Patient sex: F
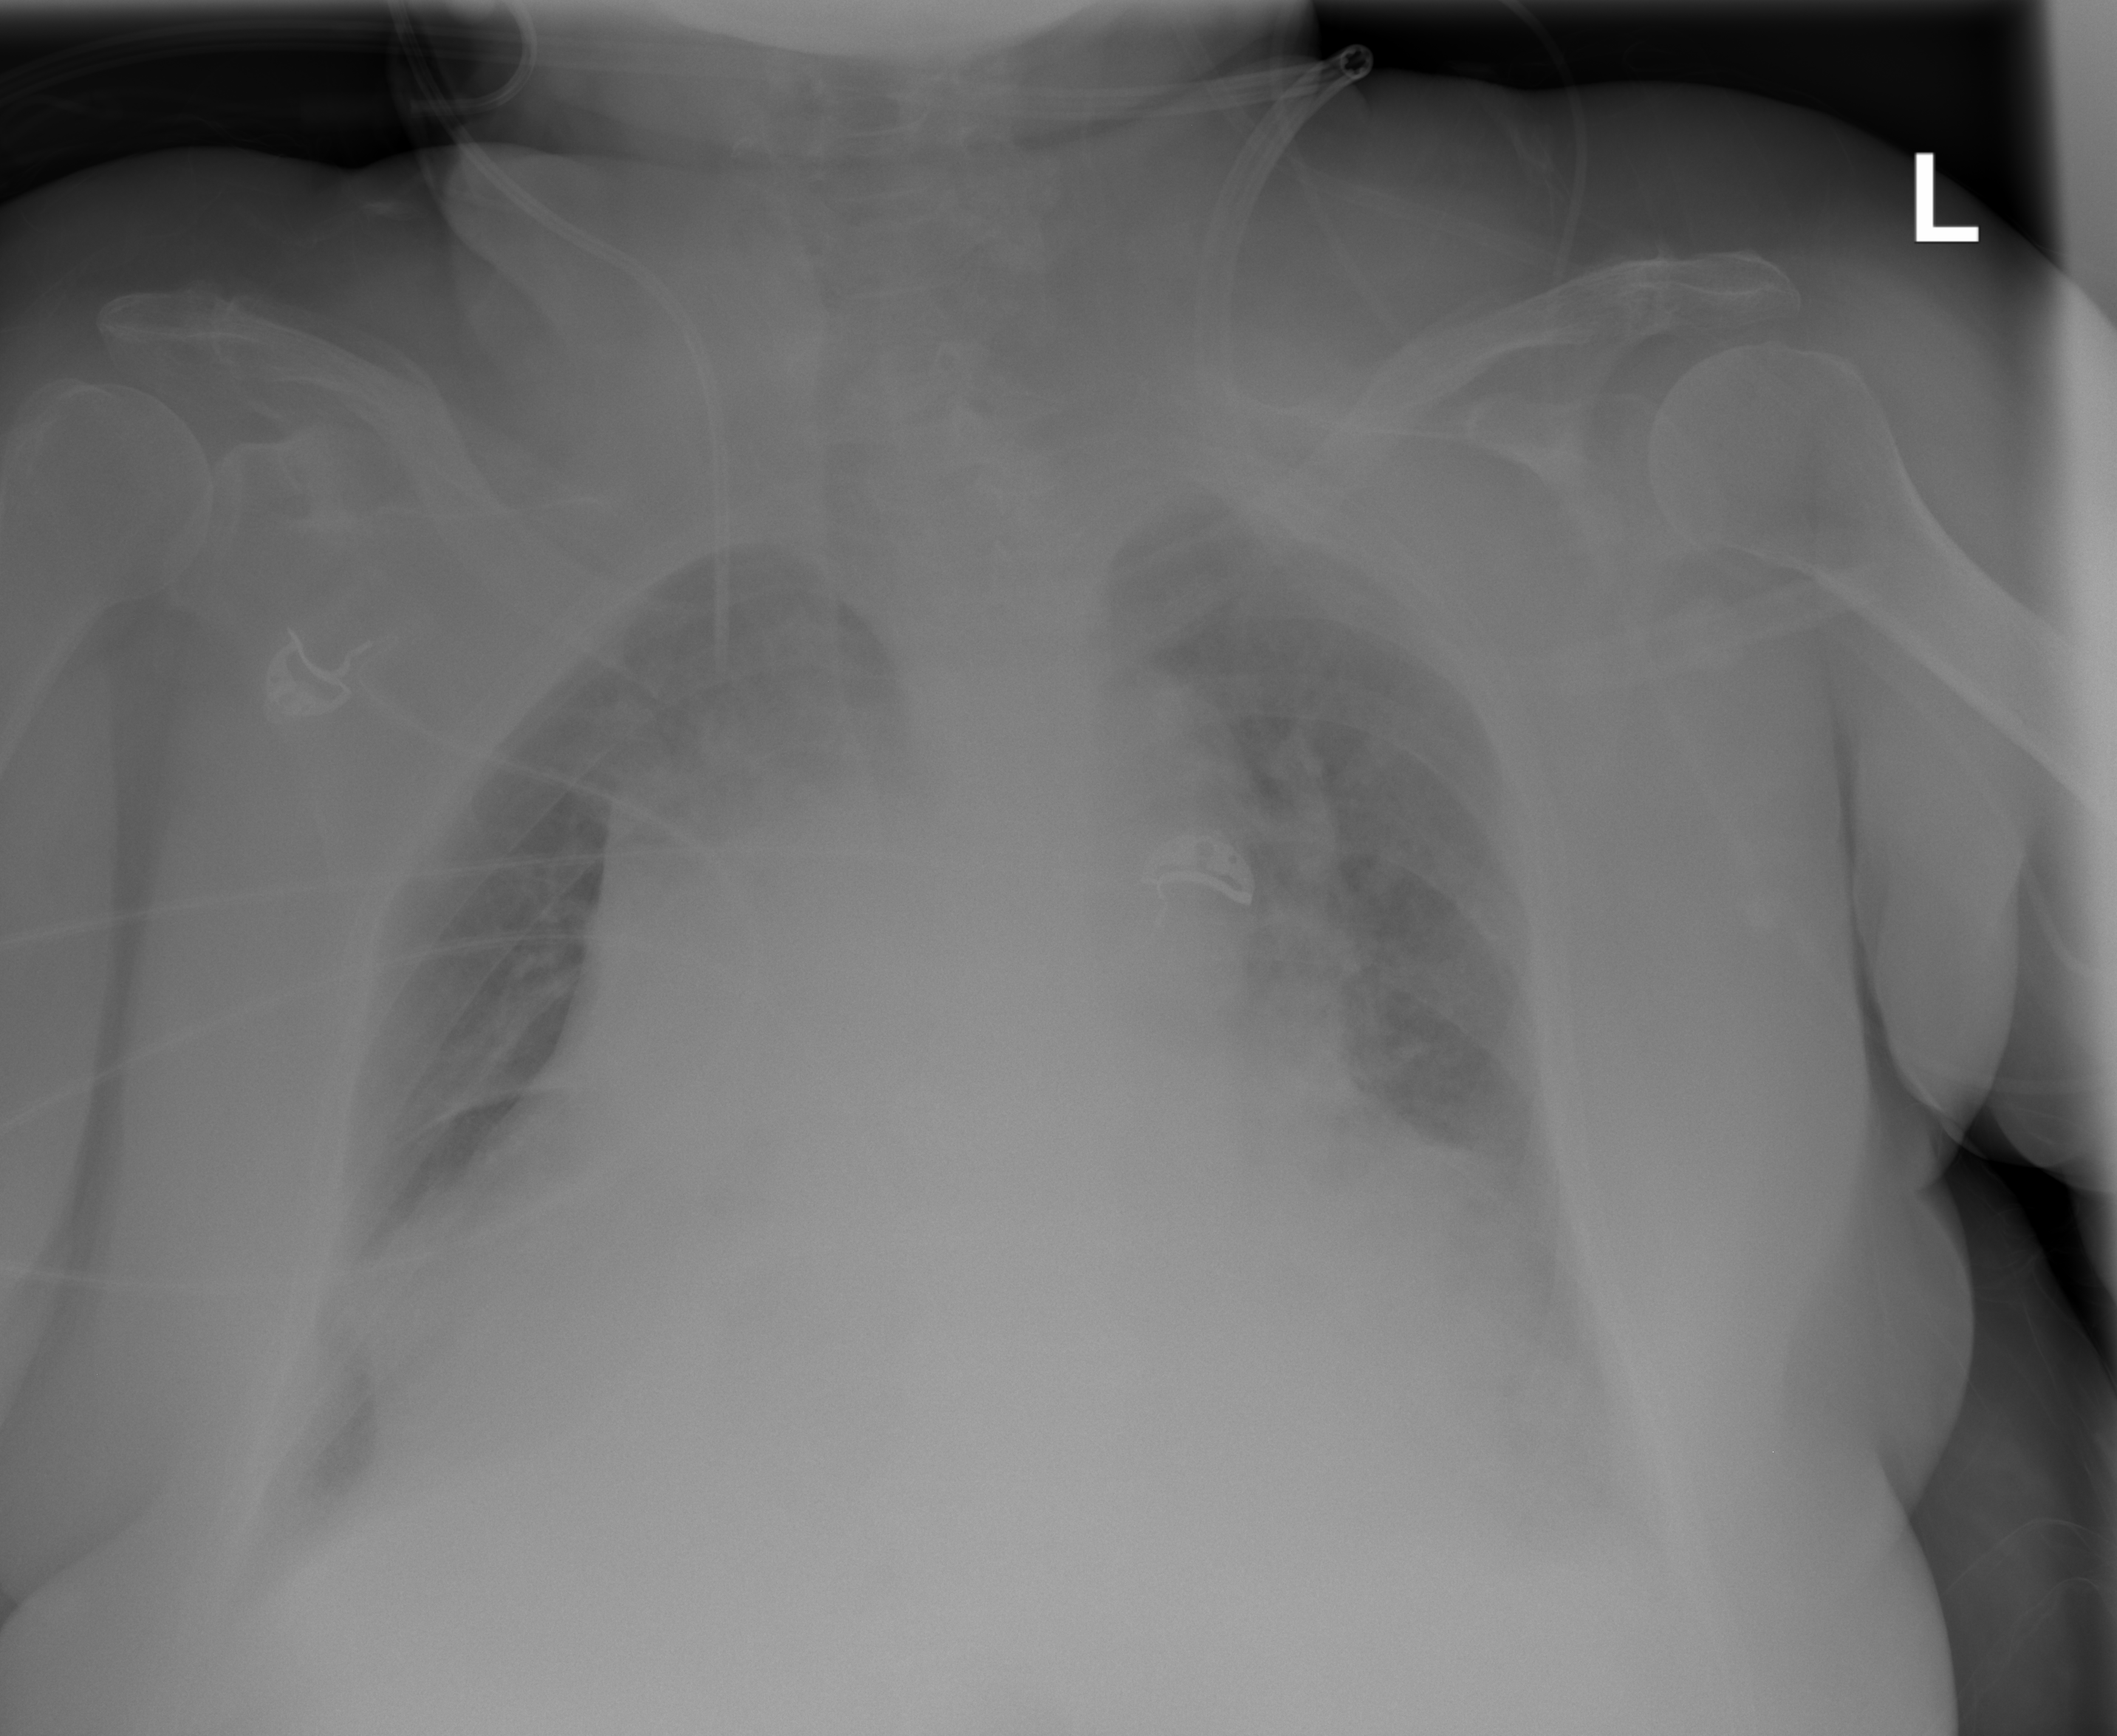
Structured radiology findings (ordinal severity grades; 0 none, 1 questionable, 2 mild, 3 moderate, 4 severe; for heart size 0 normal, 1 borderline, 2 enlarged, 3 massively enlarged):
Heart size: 3
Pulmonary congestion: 2
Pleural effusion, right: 2
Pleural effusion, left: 2
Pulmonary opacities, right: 0
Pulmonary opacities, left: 2
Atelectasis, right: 0
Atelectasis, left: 2